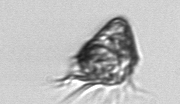
Label: Ciliophora